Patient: sex F, age 62
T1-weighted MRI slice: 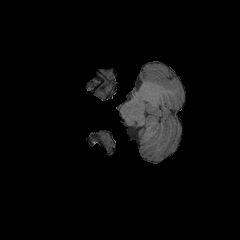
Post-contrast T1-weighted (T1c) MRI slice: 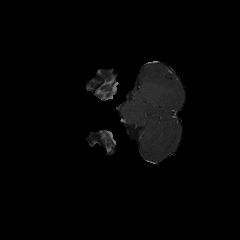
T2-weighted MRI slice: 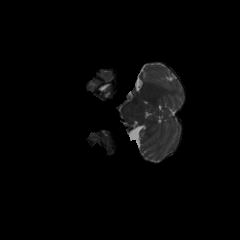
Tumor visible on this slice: no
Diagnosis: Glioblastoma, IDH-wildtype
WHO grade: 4